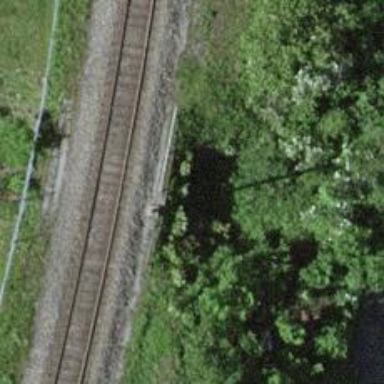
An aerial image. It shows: Retaining wall.